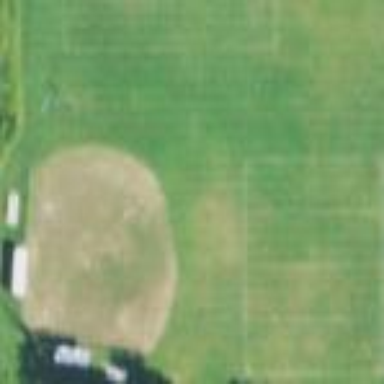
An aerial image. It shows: Baseball pitch for leisure land activities.